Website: apple-inc
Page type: customer-info-address
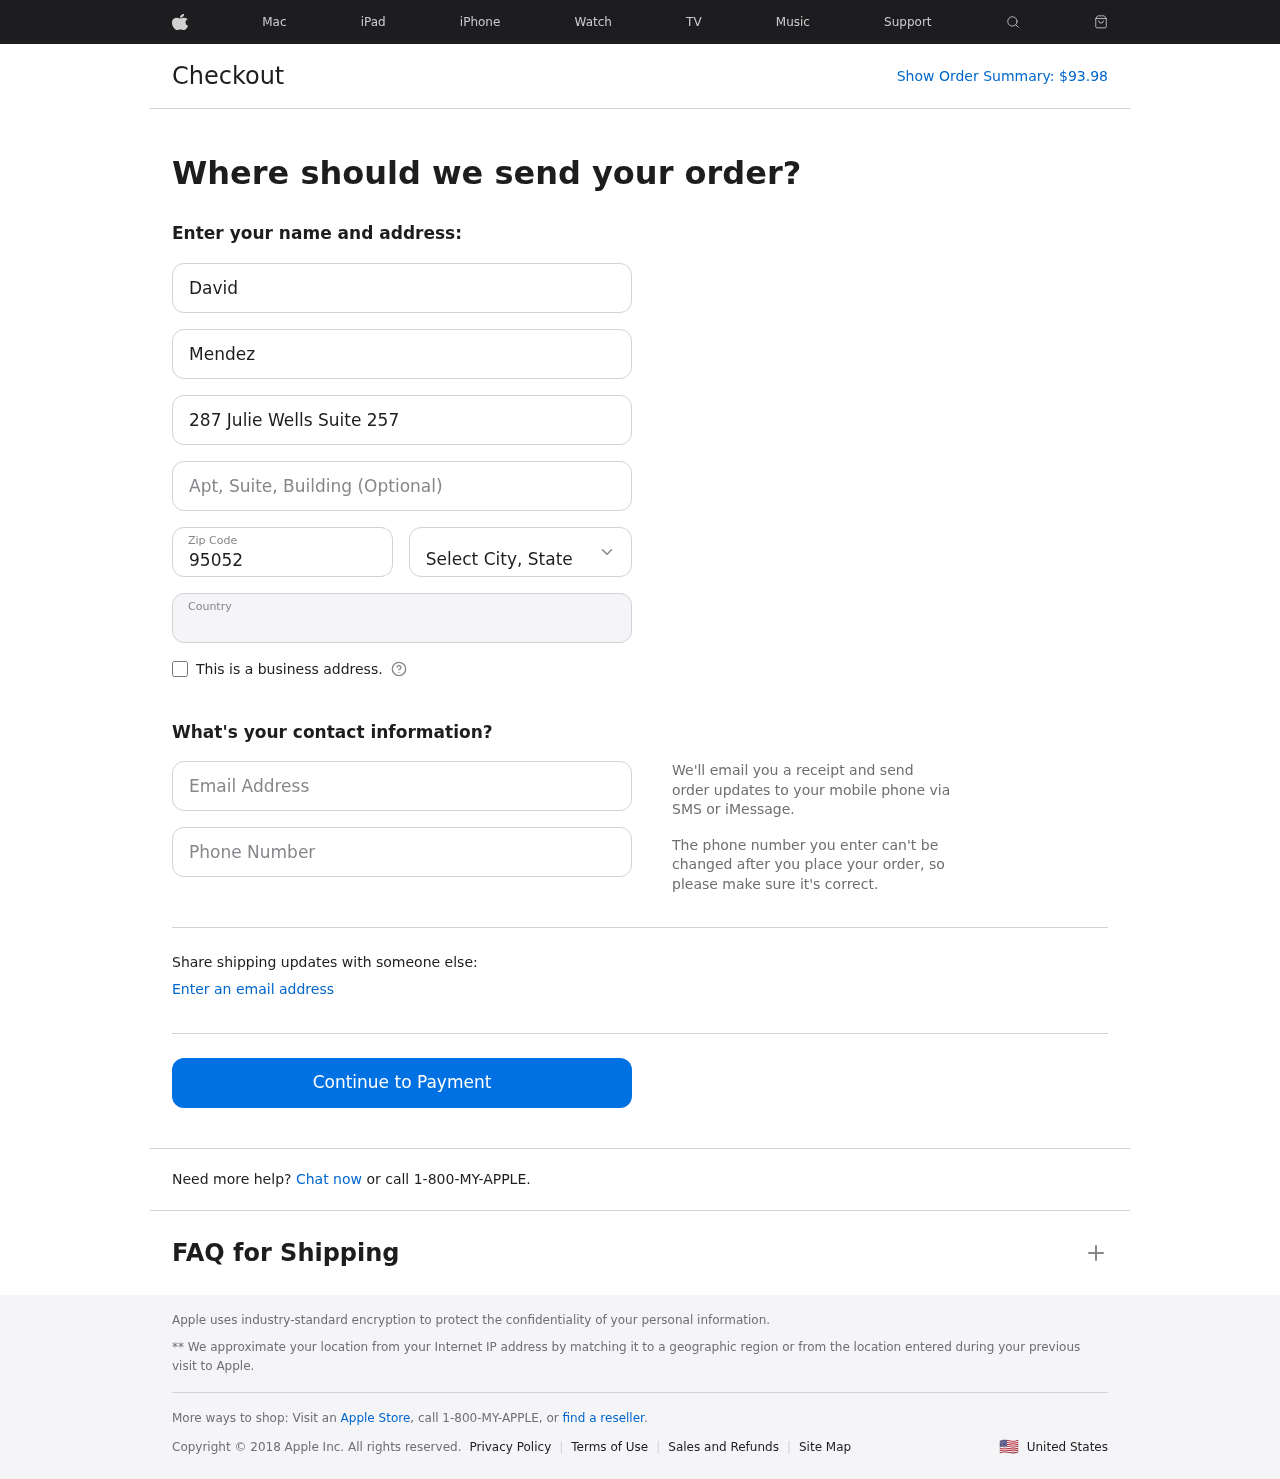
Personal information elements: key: PII_CITY_STATE
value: Lake Wendyport, LA
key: PII_COUNTRY
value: United States
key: PII_EMAIL
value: davidmendez@gmail.com
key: PII_FIRSTNAME
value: David
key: PII_LASTNAME
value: Mendez
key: PII_PHONE
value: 5074469549
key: PII_POSTCODE
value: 95052
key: PII_STREET
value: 287 Julie Wells Suite 257
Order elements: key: ORDER_TOTAL
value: $93.98